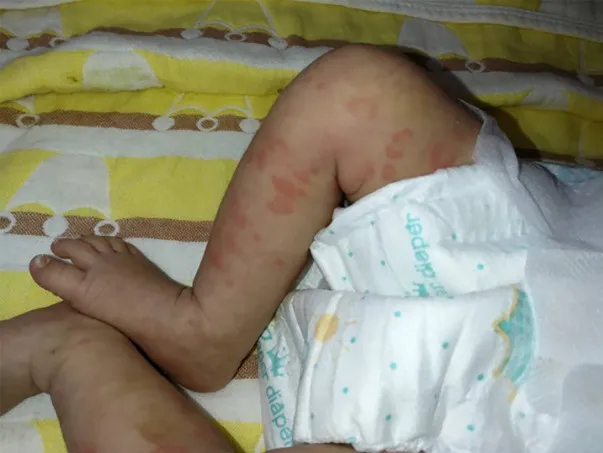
Cutaneous rash in neonatal NOMID patient at 18 days of life.
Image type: medical_photograph (skin_photograph)